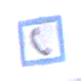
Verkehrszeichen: Fernsprecher
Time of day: SunriseSunset
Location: Outdoor (RoadRail)
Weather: PartlyCloudy
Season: NotSpecified
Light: Natural